Question: Well it was hard to find a title so i will explain myselft properly here.

So i cut this block left bottom corner with the css clip but this property only "hidde" my blue space and i want to cut and remove the space created by this corner.
So my question is how to do this...?
here is my html/css :
'''
#japon
{
width: 800px;
height: 730px;
position:absolute;
top:0px;
right:0px;
border: 3px solid black;
clip:rect(0px,806px,830px,-780px);
}
#blockjapon
{
width: 800px;
height: 730px;
background-color:#65d5fd;
transform: rotate(345deg);
border:3px solid black;
}
'''
'''
<section id="japon">
<div id="blockjapon"></div>
</section>
'''
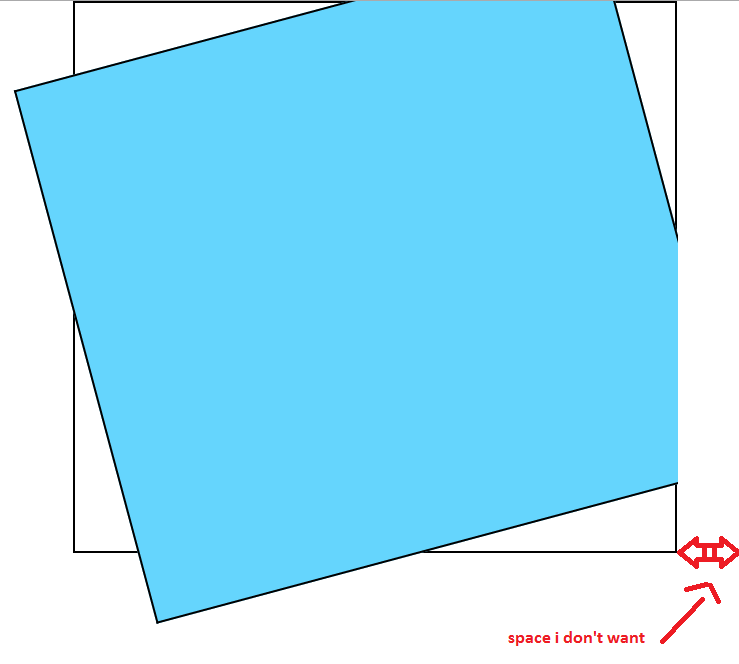
Answer: This workaround hides the body horizontal overflow, but keep in mind that will work only if '#japon' sets 'right:0px;'
'''
body {
overflow-x: hidden;
}
#japon
{
width: 800px;
height: 730px;
position:absolute;
top:0px;
right:0px;
border: 3px solid black;
clip:rect(0px,806px,830px,-780px);
}
#blockjapon
{
width: 800px;
height: 730px;
background-color:#65d5fd;
transform: rotate(345deg);
border:3px solid black;
}
'''
'''
<section id="japon">
<div id="blockjapon"></div>
</section>
'''